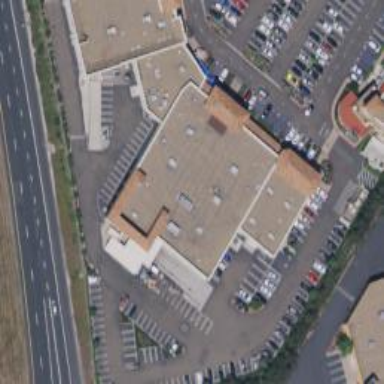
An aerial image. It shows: Supermarket.